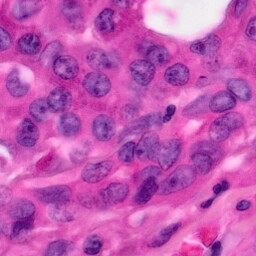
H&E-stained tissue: Pancreatic